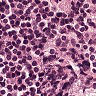
Metastatic tissue present: no